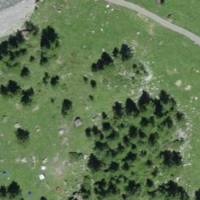
EUNIS habitat code: 23
Species observed at this site:
Campanula scheuchzeri
Turdus viscivorus